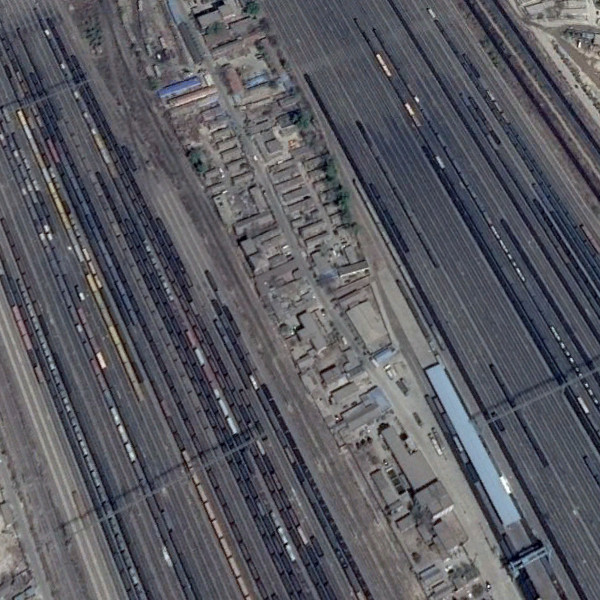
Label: RailwayStation